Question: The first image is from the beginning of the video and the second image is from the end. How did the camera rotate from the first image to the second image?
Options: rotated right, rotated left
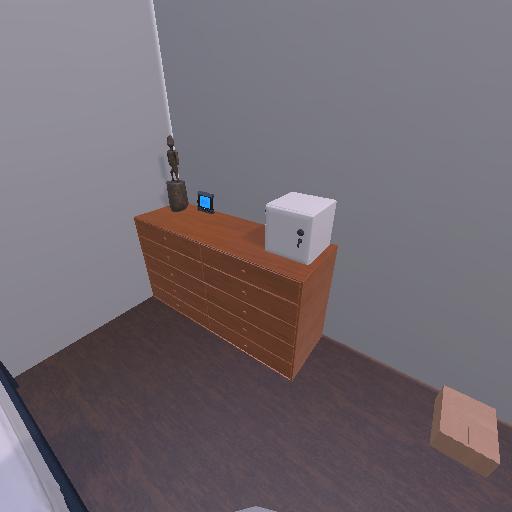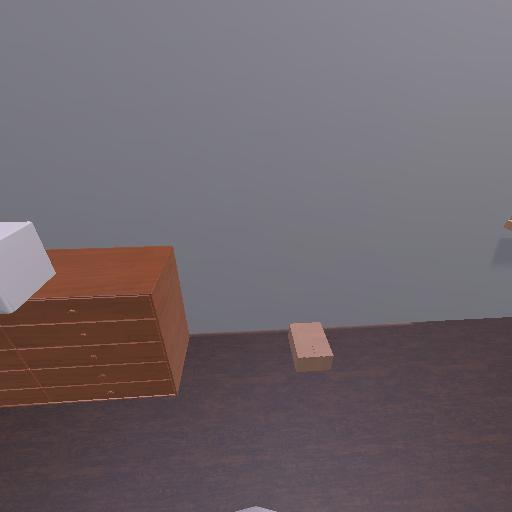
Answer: rotated right